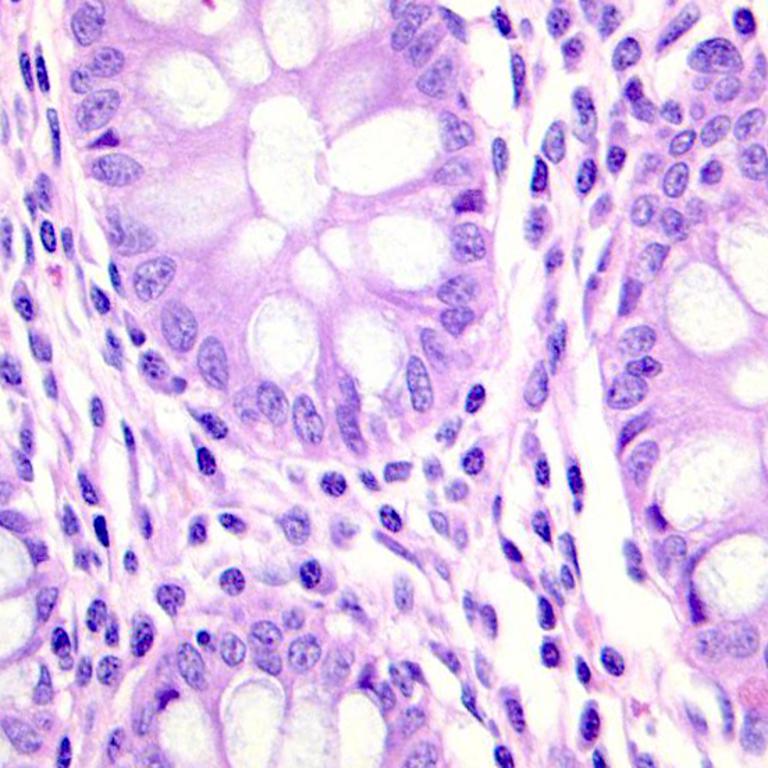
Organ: colon
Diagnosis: benign